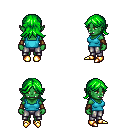
a pixel art fantasy rpg character, female body template, orc, green skin, teal pirate shirt, metal pants, green loose hair, cloth bracers, gold boots, four views (front, back, left, right), 2x2 character sprite sheet, small pixel art, hard edges, no anti-aliasing